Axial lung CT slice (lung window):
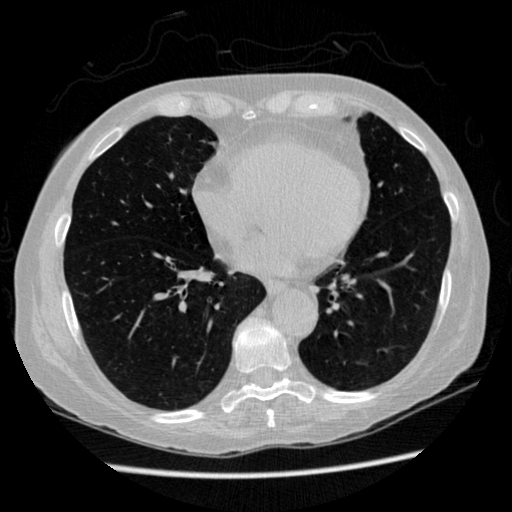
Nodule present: no